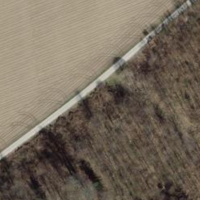
EUNIS habitat code: 44
Species observed at this site:
Cornus sanguinea